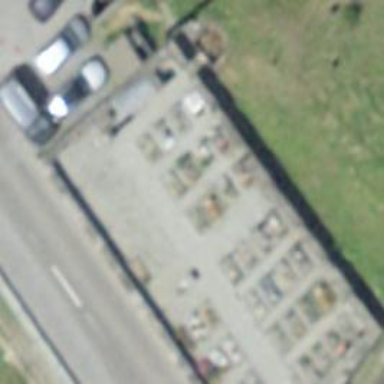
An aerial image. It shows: Cemetery.